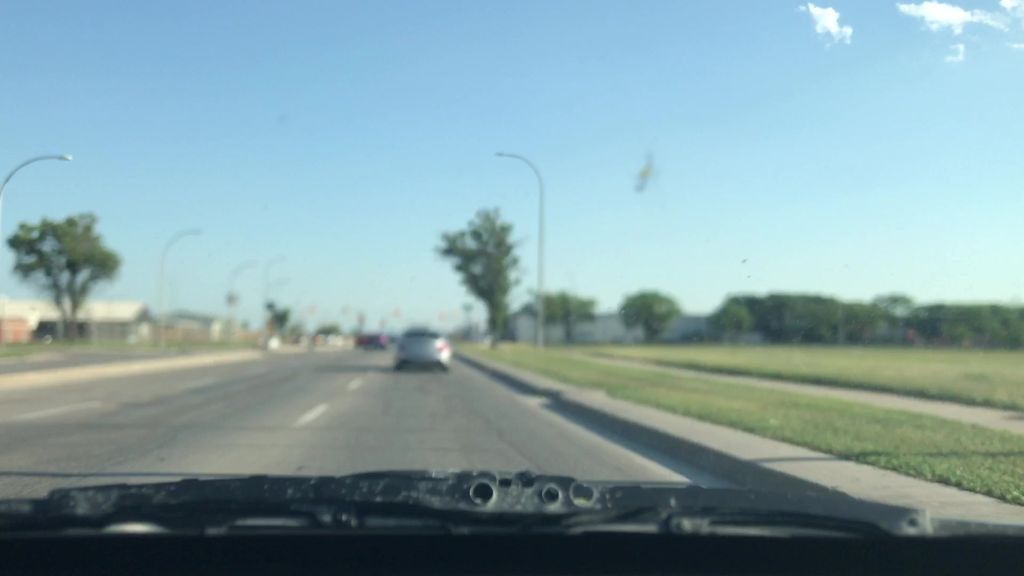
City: winnipeg